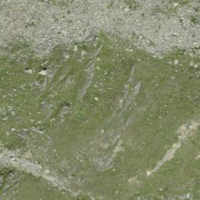
EUNIS habitat code: 31
Species observed at this site:
Gypaetus barbatus
Phoenicurus ochruros
Capra ibex